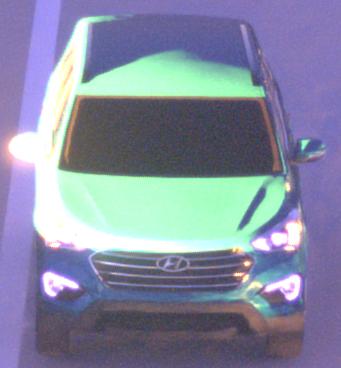
Make: Hyundai
Model: Santa Fe 2.4 GDI
Detailed model: Santa Fe (DM)
Model produced from: 2017/08
Model produced until: 2018/01
Doors: 5
Color: blue
Road condition: dry road
Daytime: sunrise or sunset
Contrast: high contrast